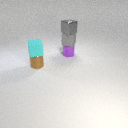
small purple metal cylinder below small gray rubber cube